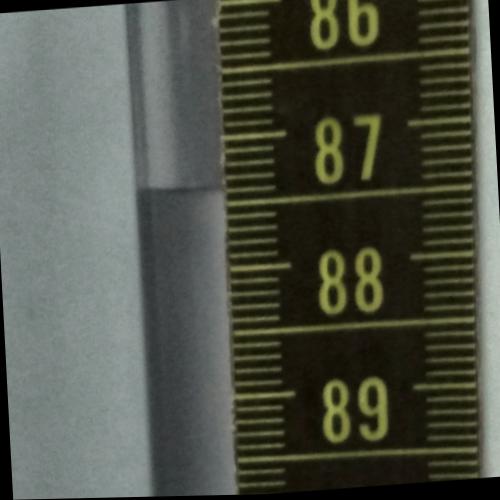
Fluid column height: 87.4 cm